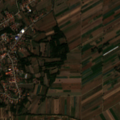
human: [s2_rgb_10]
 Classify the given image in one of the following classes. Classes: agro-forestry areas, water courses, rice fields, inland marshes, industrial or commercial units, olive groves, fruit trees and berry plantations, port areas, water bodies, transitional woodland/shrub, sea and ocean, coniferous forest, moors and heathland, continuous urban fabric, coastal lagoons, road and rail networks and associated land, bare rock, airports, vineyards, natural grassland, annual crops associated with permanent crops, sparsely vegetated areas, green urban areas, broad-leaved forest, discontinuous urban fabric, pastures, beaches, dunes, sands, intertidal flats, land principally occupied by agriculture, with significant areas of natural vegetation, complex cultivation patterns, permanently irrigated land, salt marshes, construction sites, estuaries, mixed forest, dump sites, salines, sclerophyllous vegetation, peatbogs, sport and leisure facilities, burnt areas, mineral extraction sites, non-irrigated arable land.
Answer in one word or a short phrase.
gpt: discontinuous urban fabric, non-irrigated arable land, land principally occupied by agriculture, with significant areas of natural vegetation